Field crop: maize
Growth stage: 2
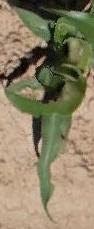
Species: maize